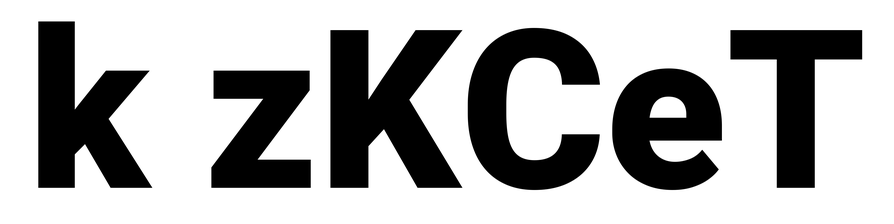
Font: Roboto_Black